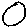
Label: circle